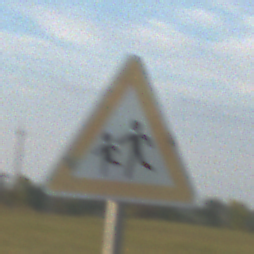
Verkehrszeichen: KinderRechts
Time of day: SunriseSunset
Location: Outdoor (Nature)
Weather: PartlyCloudy
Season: NotSpecified
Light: Natural